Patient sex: M
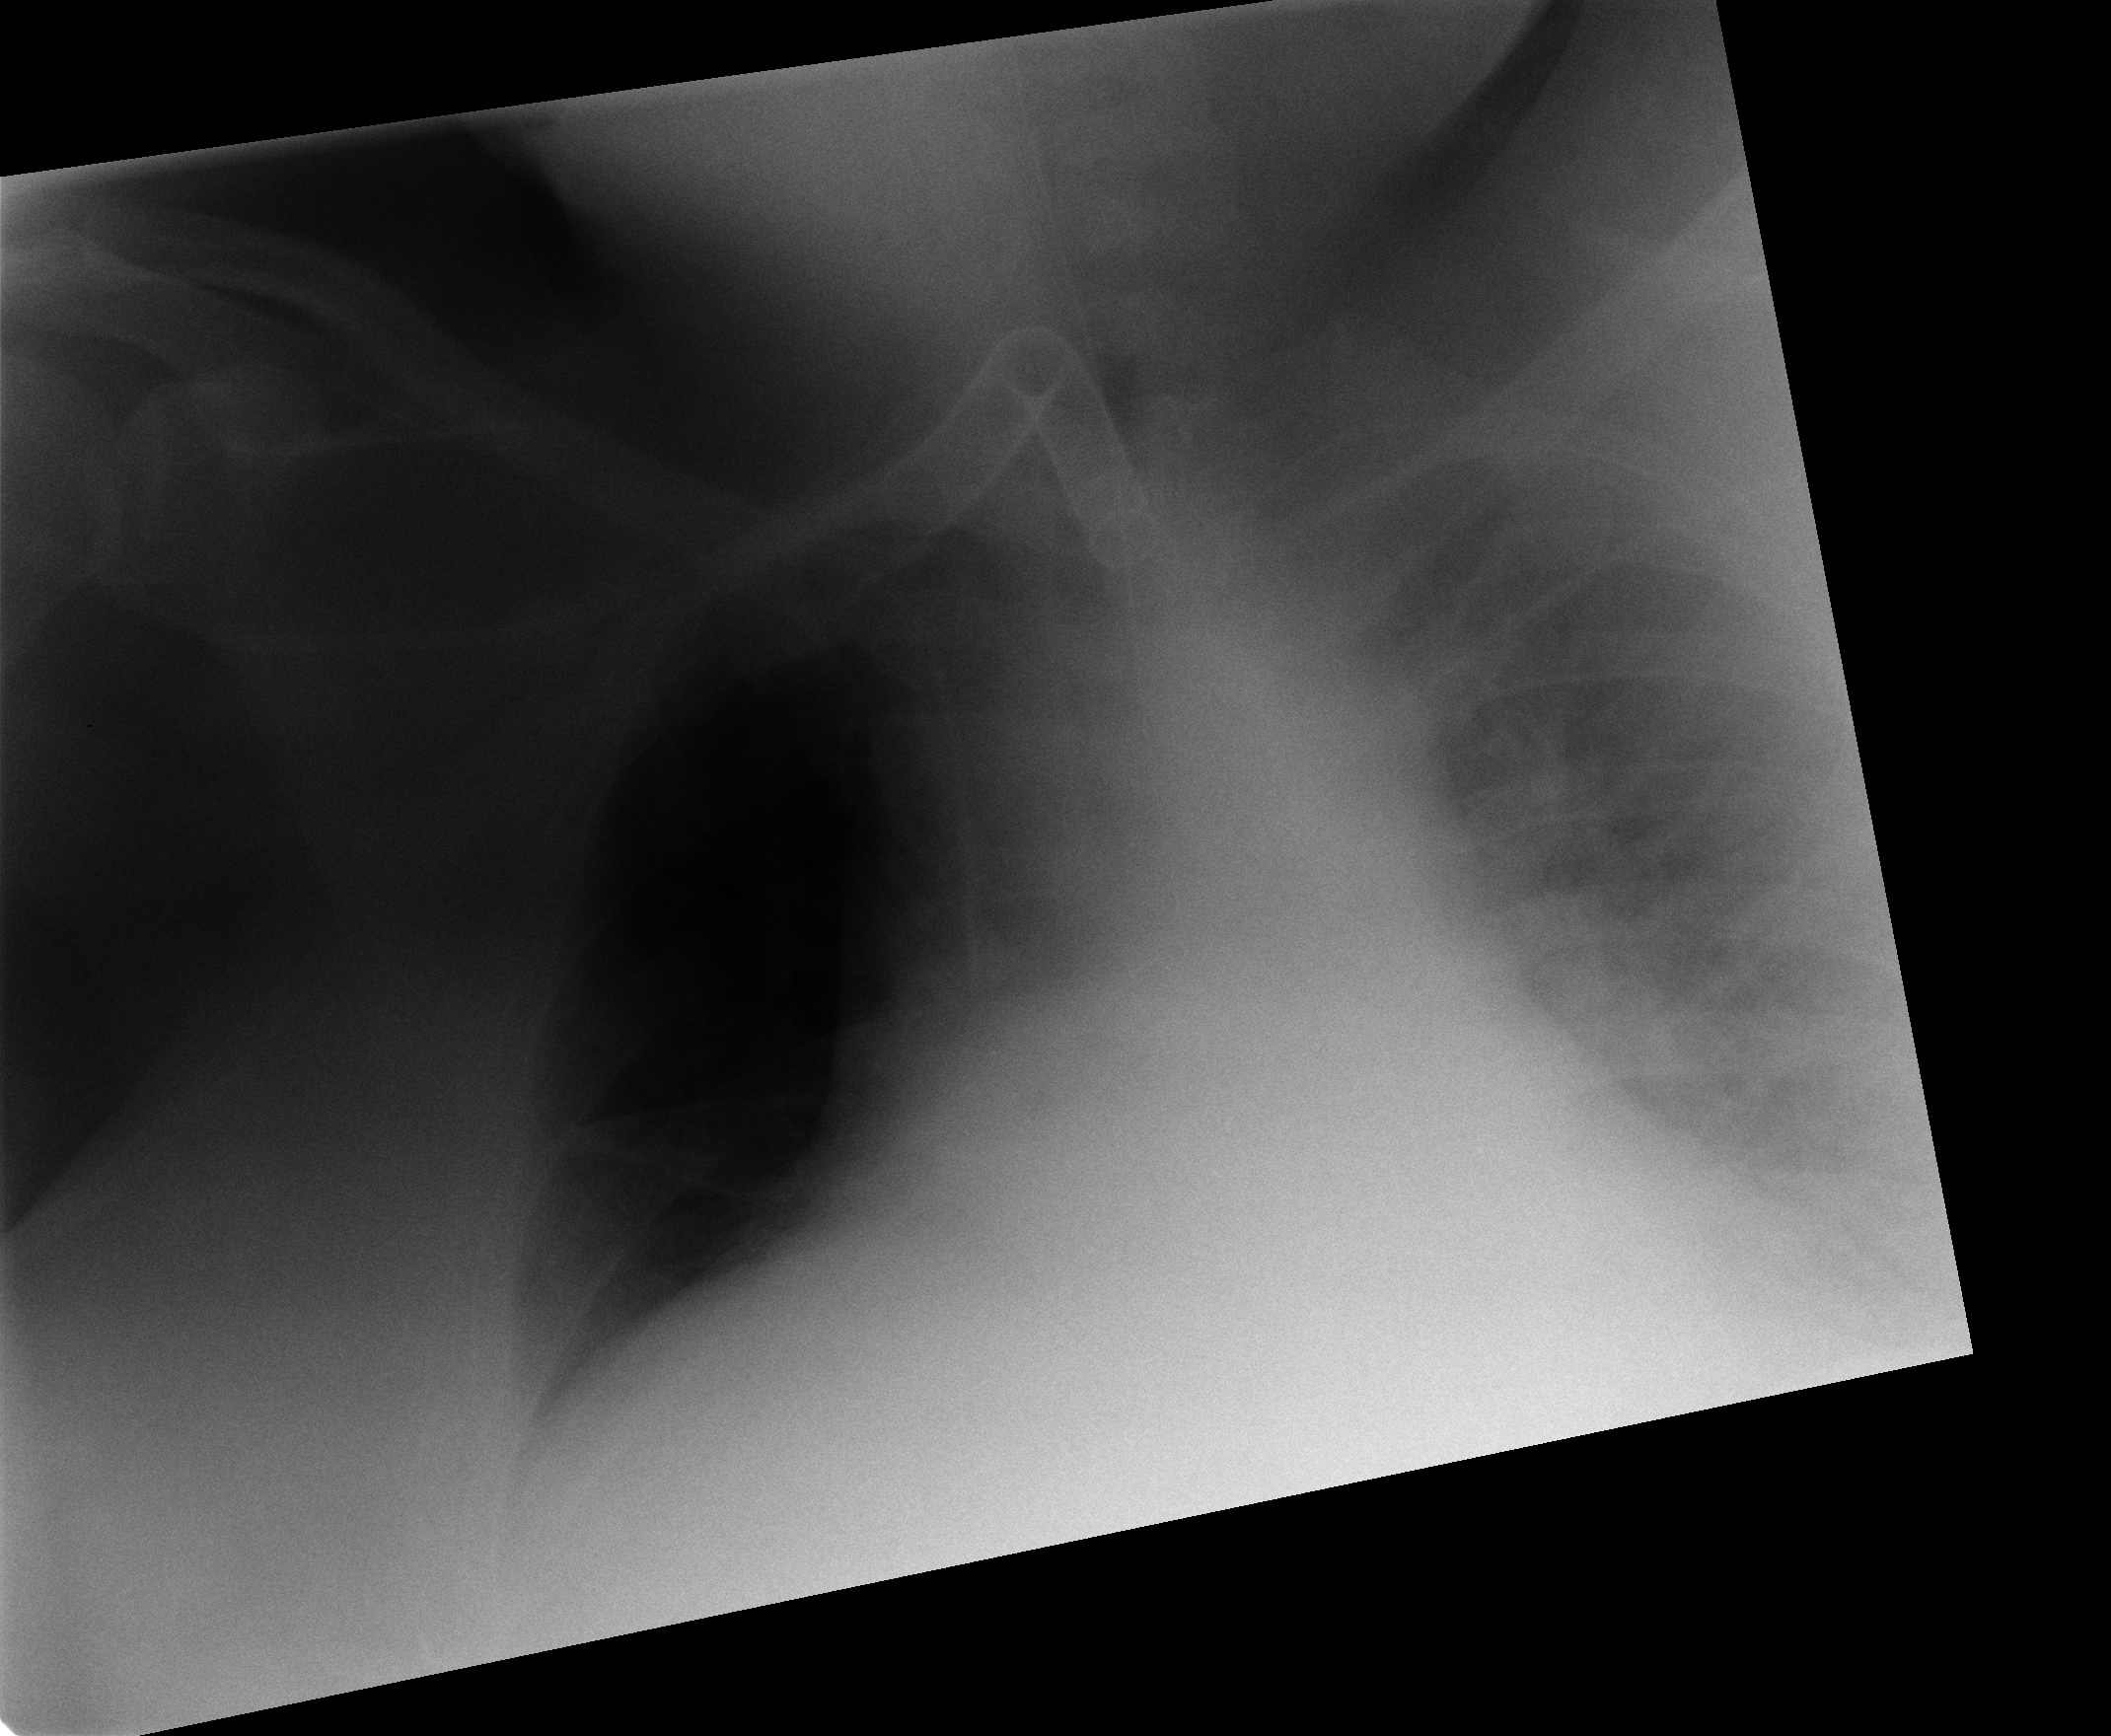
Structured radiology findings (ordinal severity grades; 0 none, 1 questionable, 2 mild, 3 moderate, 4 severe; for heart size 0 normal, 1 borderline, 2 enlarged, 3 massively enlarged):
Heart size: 2
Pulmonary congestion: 0
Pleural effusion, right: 0
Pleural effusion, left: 2
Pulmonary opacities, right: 0
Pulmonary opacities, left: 0
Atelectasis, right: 0
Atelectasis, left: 2